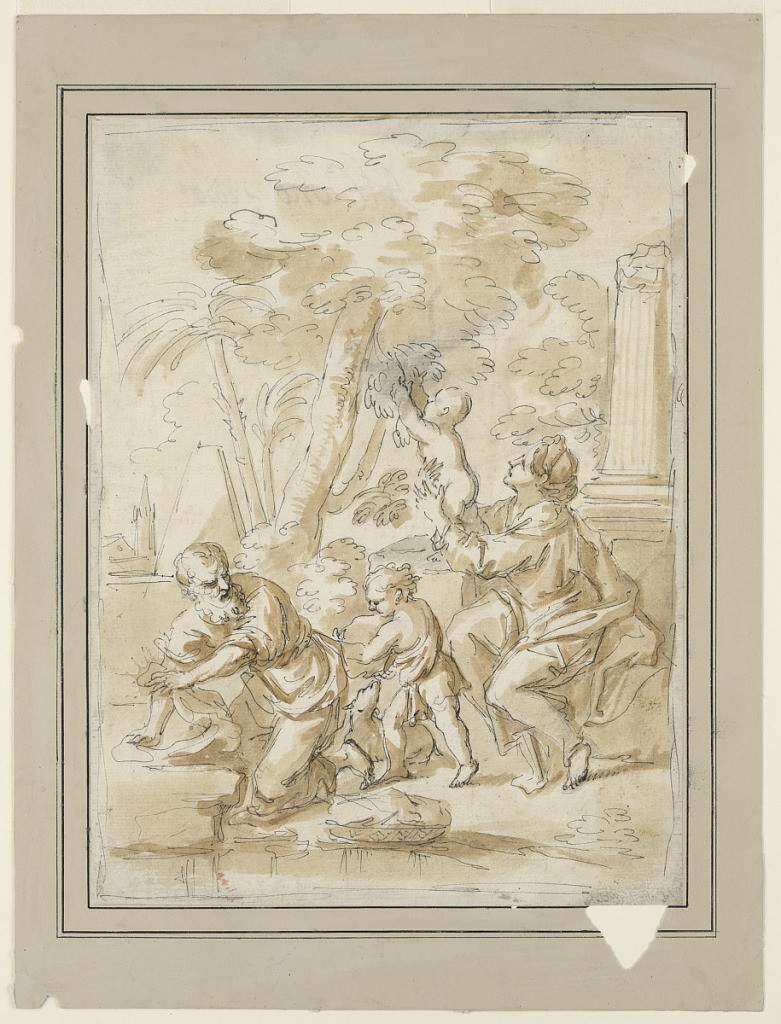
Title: The Holy Family with Saint John
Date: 1780–1820
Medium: Pen and black ink, brush and brown wash on cream paper; verso: red chalk
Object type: Drawing
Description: Scene depicting the Virgin supporting the Christ-child, who reaches for a branch of a tree. Joseph kneels on the left, and the infant, St. John, stands near him. A pyramid and tower can be seen in the left background. Verso: sketch of two female and one male figures.